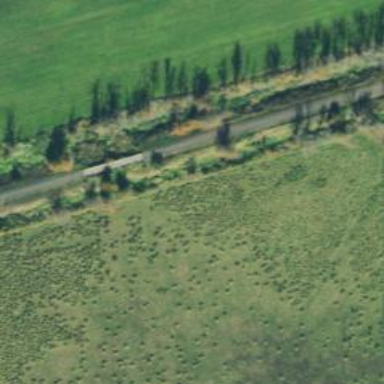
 now used as cycleway. The railway is designated as abandoned and repurposed as rail-trail."